Interaction volume radius: 10 \u00c5
Interaction volume height: 10 \u00c5
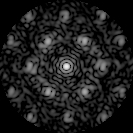
Disorder parameter: 0.5372